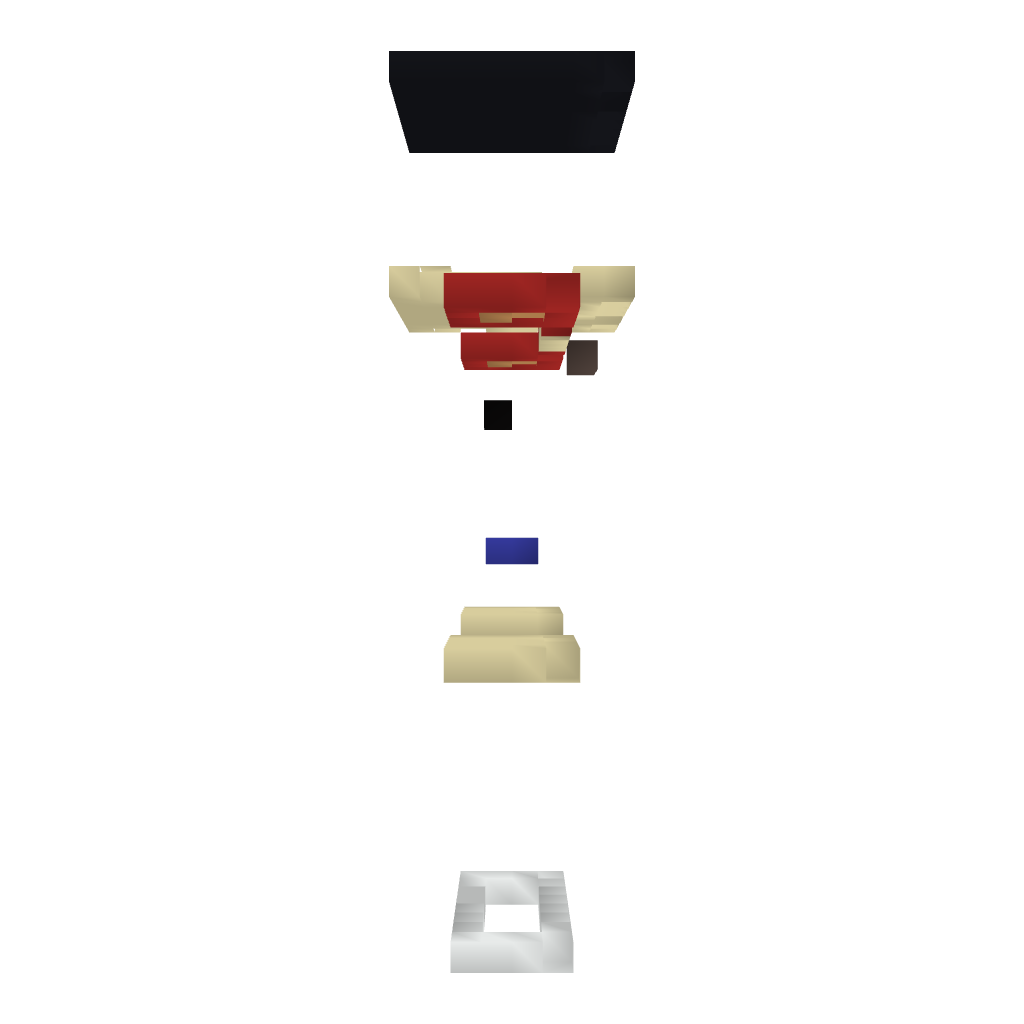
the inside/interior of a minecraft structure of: My Statue